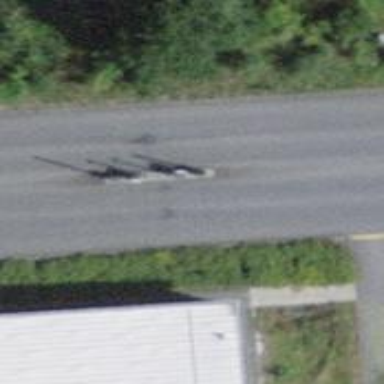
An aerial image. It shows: Lift gate barrier.